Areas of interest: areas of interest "Theater"
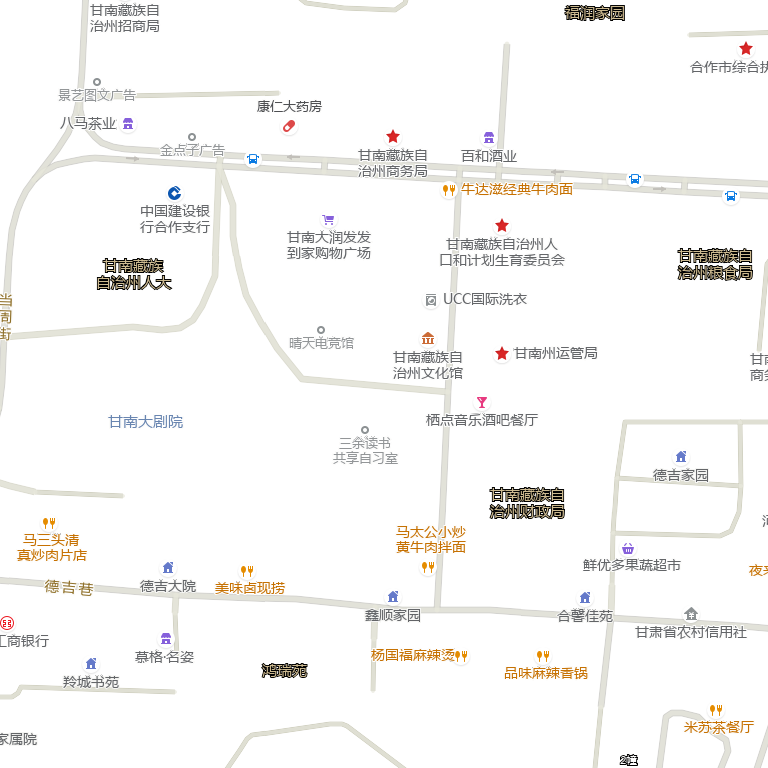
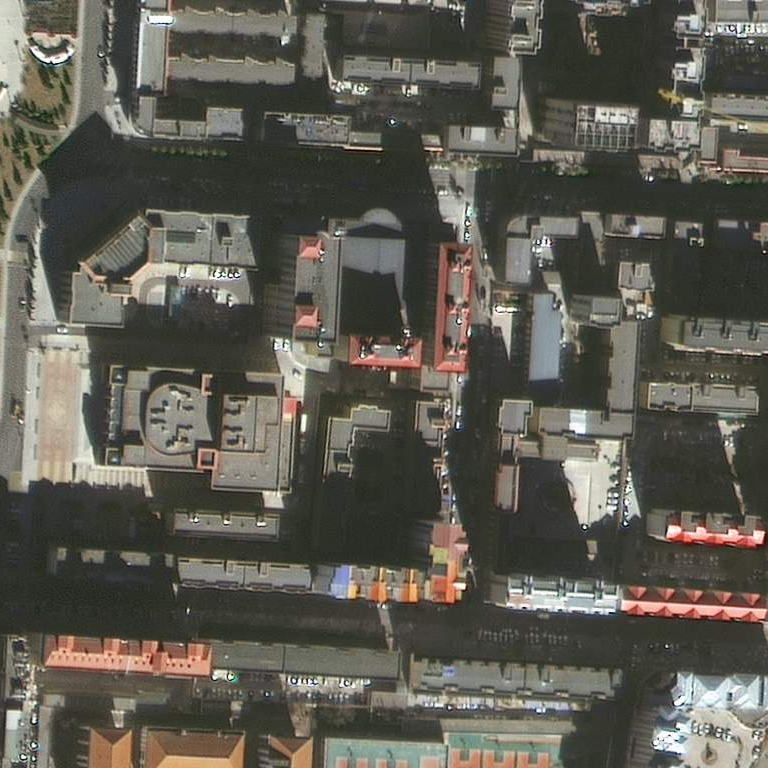